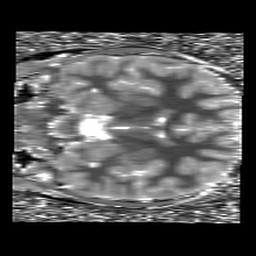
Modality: T1map
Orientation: coronal
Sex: female
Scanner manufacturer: siemens
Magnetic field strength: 3 T
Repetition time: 5 s
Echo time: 0.00368 s